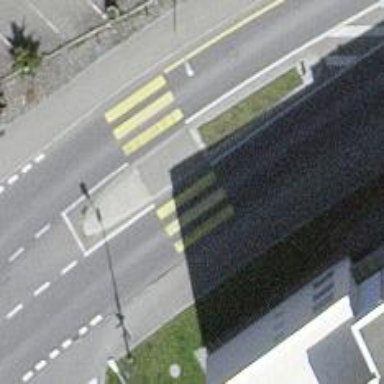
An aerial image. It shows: Uncontrolled zebra crossing with marked island on the road.